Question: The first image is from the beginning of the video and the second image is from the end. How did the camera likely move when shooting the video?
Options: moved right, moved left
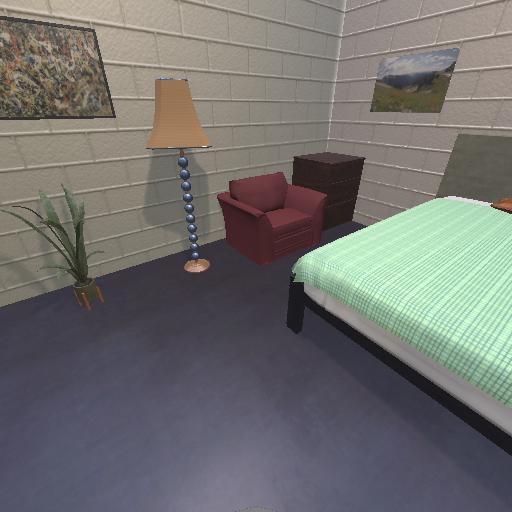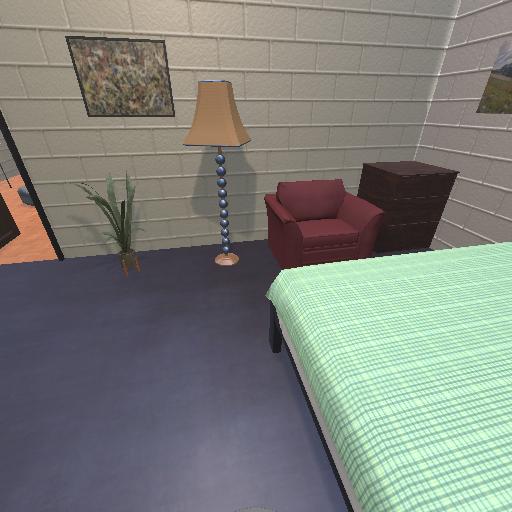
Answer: moved right